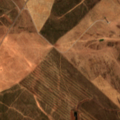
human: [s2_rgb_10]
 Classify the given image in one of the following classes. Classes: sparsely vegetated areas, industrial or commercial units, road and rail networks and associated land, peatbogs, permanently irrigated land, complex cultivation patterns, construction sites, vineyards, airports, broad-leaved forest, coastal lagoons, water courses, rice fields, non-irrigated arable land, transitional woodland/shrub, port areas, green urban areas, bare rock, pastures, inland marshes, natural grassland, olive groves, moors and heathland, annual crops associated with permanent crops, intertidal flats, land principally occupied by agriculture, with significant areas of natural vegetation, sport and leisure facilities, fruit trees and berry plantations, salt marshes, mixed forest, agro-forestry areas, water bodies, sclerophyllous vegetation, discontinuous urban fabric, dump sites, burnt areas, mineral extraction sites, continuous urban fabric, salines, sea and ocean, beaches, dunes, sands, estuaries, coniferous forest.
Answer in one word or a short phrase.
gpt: non-irrigated arable land, land principally occupied by agriculture, with significant areas of natural vegetation, transitional woodland/shrub